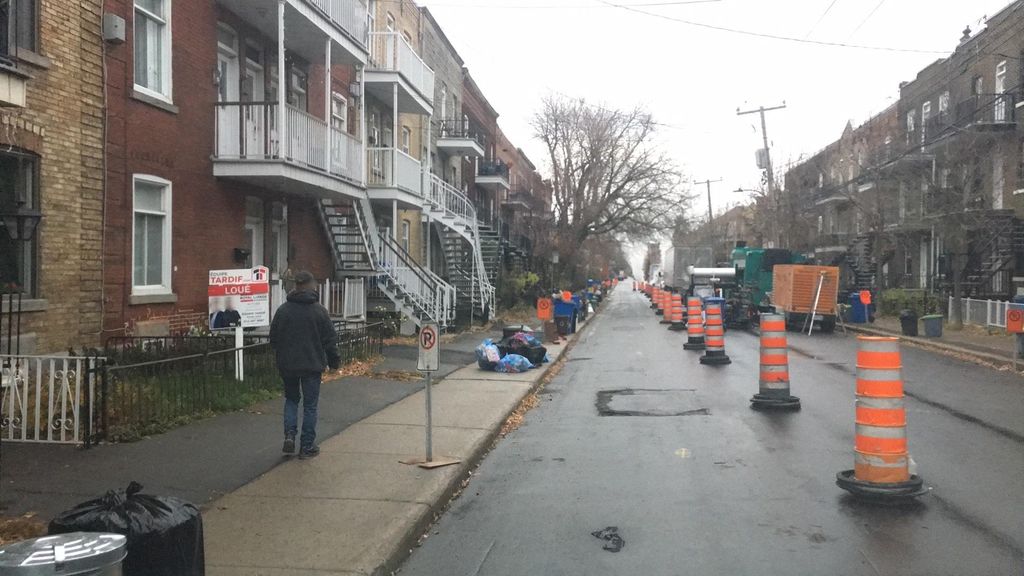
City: montreal